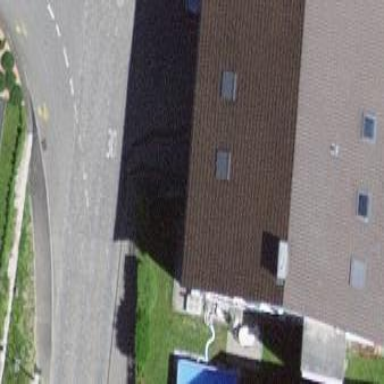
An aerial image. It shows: Residential building.